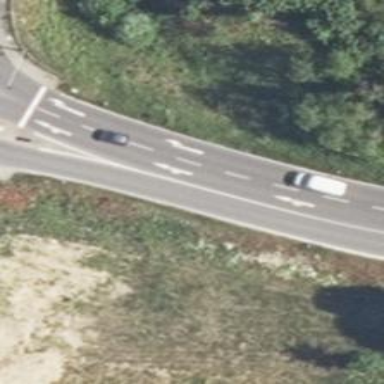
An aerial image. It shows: Asphalt trunk link road.